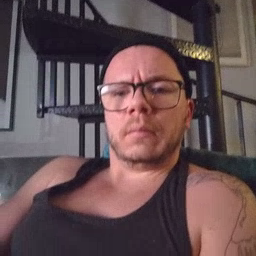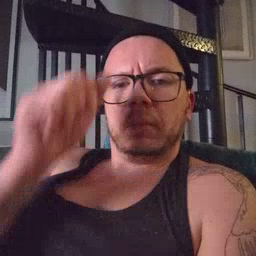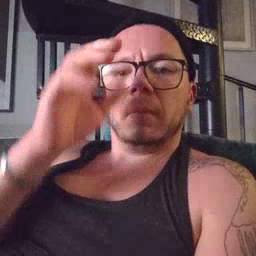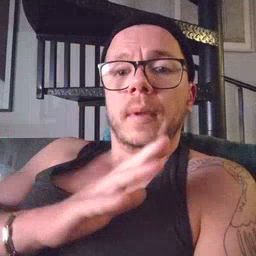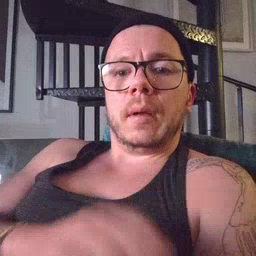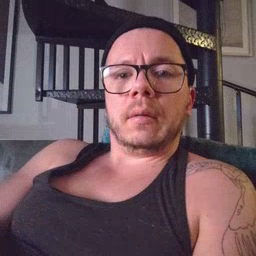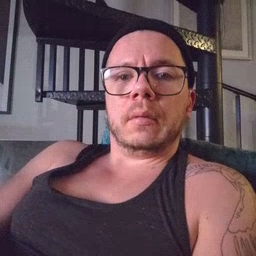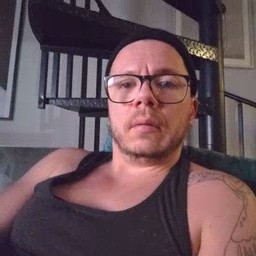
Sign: man